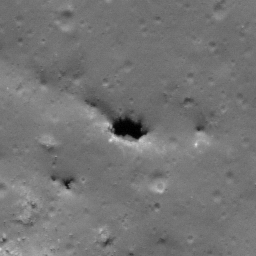
Pit: Lalande 13
Host crater: Lalande
Host type: impact_melt
Lunar coordinates: latitude -4.357, longitude 351.305